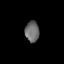
Tissue: lung
Cell type: Others
Senescence score: 0.2419
Nuclear area (px): 289
Mean DAPI intensity: 106.644